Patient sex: M
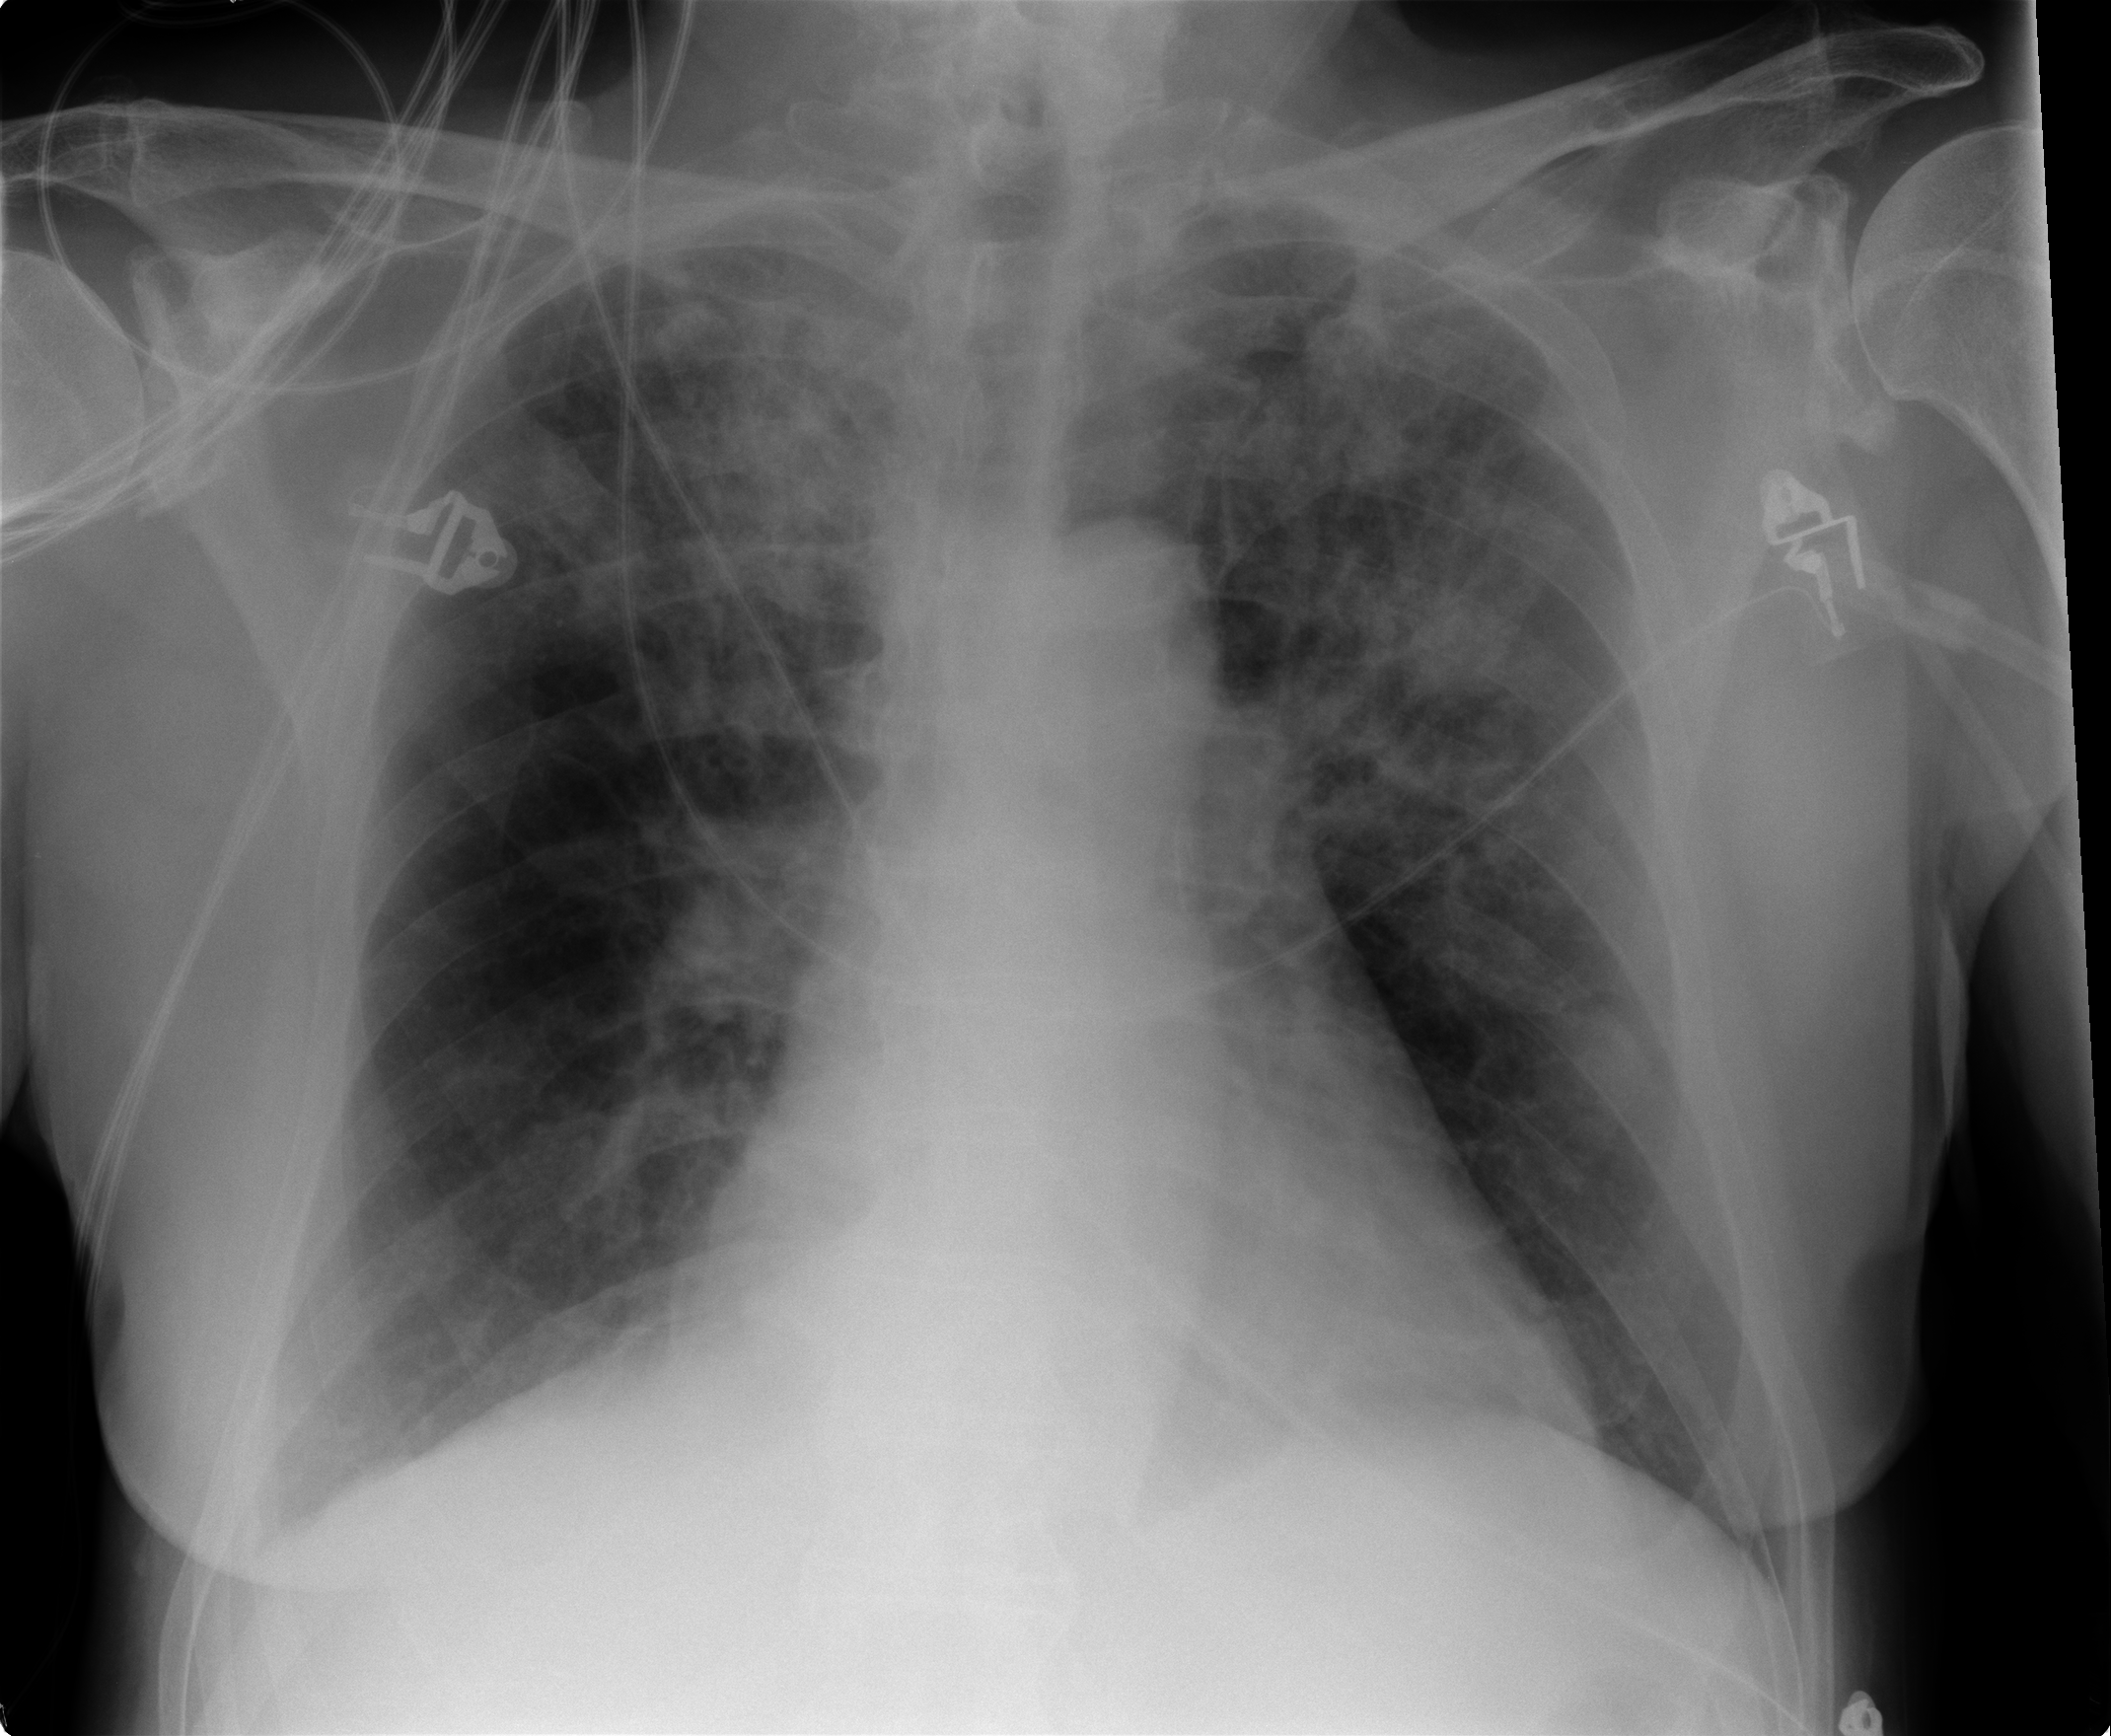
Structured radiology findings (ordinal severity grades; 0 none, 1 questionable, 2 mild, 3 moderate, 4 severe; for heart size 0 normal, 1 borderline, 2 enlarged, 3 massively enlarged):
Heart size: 1
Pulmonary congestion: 1
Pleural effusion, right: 1
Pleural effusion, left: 0
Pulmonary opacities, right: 3
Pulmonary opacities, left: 3
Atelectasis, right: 1
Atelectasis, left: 1